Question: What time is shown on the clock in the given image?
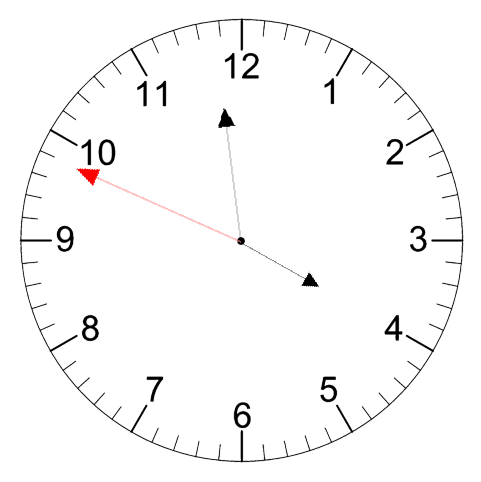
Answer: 03:58:49